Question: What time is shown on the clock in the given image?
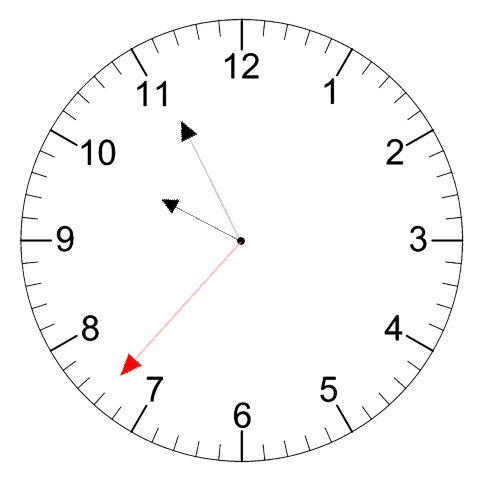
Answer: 09:55:37